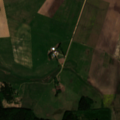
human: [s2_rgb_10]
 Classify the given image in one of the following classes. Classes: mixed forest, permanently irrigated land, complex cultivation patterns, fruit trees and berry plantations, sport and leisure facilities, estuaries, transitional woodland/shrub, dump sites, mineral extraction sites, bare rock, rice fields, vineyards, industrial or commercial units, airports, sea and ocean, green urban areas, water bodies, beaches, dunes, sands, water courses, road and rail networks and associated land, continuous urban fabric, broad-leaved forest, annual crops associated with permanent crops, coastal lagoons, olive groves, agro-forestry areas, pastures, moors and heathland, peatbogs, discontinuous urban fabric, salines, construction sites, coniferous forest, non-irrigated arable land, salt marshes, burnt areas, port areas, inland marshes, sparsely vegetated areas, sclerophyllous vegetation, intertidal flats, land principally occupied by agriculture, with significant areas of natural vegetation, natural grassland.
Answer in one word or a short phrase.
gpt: non-irrigated arable land, pastures, complex cultivation patterns, mixed forest